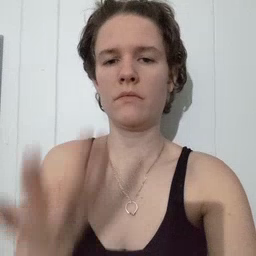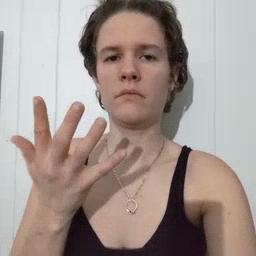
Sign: finish